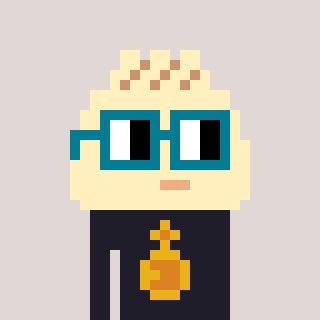
a pixel art character with square dark green glasses, a porkbao-shaped head and a grayscale-colored body on a warm background